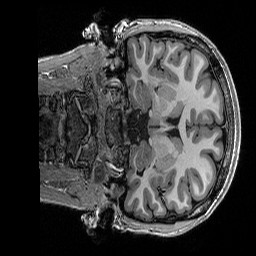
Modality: T1w
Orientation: coronal
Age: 22
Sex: female
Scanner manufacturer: siemens
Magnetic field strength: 3 T
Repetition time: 2.53 s
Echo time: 0.0033 s